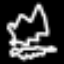
Label: leaf